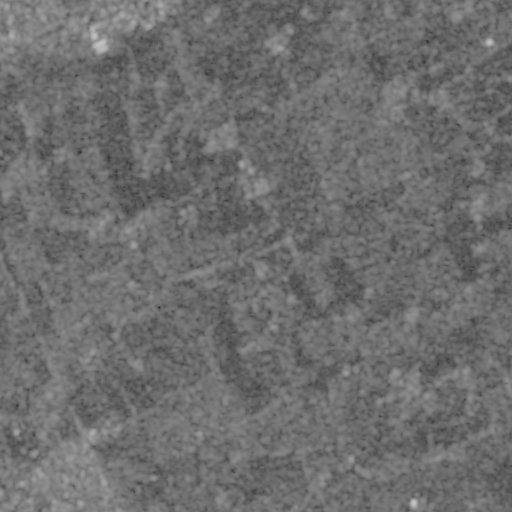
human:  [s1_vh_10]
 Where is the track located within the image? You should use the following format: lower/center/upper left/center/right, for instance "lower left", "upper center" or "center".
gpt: The track is located in the lower left of the image.
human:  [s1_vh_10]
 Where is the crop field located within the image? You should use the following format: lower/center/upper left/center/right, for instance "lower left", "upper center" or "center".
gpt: There is no crop field in the image.

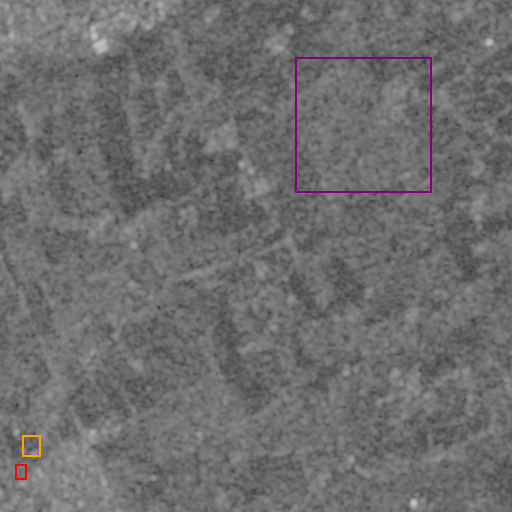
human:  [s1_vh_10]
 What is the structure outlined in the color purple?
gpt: The structure outlined in purple is a crop field.
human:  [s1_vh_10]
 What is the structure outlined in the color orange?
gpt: The structure outlined in orange is a park.
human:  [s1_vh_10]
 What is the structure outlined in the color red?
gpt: The structure outlined in red is a parking lot.
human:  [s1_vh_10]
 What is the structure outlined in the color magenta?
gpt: There is no magenta outline.